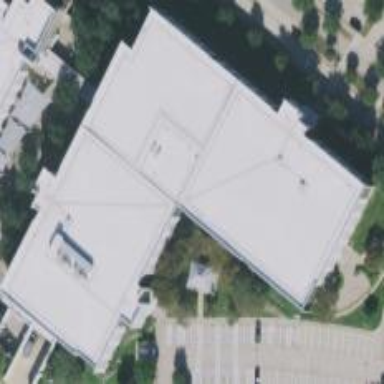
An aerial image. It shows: Office building.